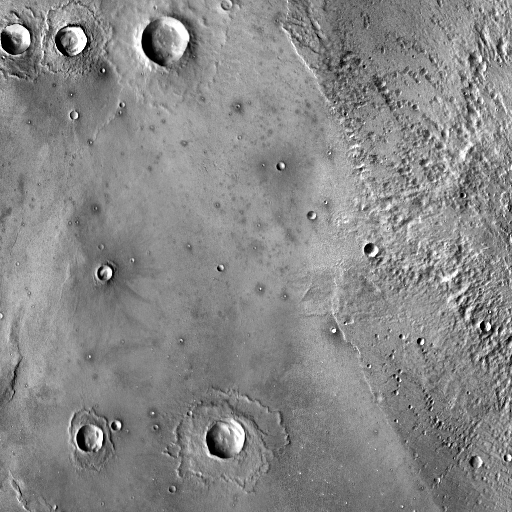
Crater classes present: Background, Other, Layered, Secondary